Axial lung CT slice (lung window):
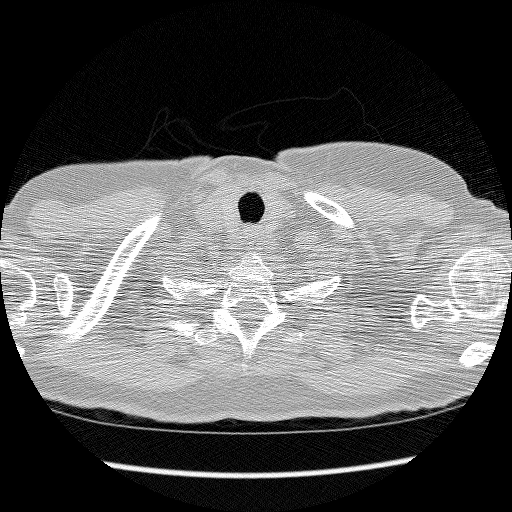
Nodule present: no